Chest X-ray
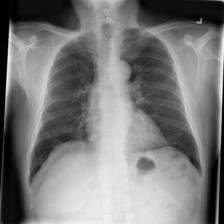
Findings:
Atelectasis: negative
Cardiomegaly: negative
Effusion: negative
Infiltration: negative
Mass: negative
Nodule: positive
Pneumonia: negative
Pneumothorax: negative
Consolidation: negative
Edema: negative
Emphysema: negative
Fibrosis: negative
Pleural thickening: negative
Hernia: negative